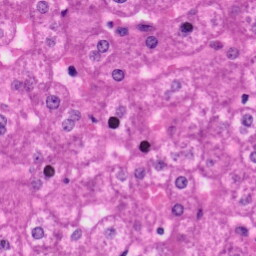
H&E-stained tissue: Liver